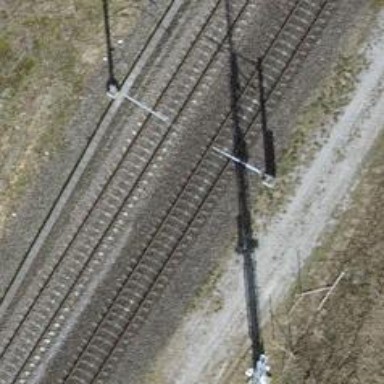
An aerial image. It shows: Railway track with contact lines for electrification.